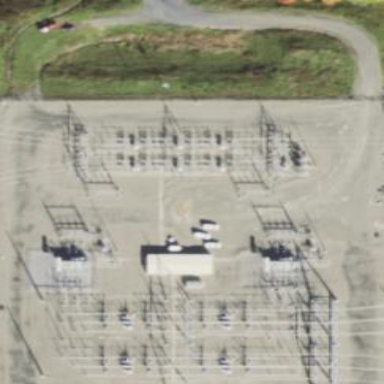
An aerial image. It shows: Fence surrounding power substation.